Question: I have this scenario :

When a.aspx loads - I press the button1.
here is the question :
After pressing button1 - I the browser.
what happens now to the 'long work' now ?
I guess it continues...
But the question is why ?
Doesnt Long work knows that his main ancestor thread was terminated ?
in fact also his father thread was terminated also ( b.aspx thread)
isnt there relationship between long func to b.aspx / a.aspx ?
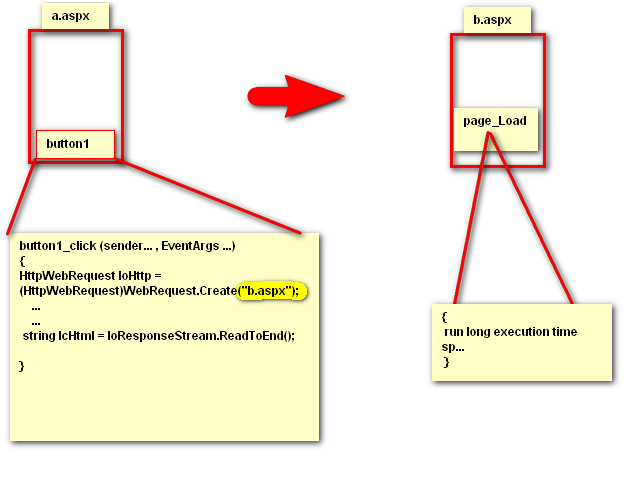
Answer: When you open a WebRequest to access b.aspx, you're actually making an HTTP GET for that page. B.aspx does not know anything about a.aspx's threads. However, when you close the browser, the HTTP channel from your browser to web server (running your button click handler) is terminated. The web server does not immediately notice this, however, and the thread responding to your click event continues to wait for the b.aspx WebRequest to complete and ultimately waits for your long-running b.aspx to render until server timeouts elapse.